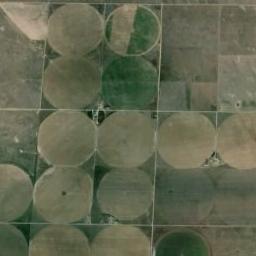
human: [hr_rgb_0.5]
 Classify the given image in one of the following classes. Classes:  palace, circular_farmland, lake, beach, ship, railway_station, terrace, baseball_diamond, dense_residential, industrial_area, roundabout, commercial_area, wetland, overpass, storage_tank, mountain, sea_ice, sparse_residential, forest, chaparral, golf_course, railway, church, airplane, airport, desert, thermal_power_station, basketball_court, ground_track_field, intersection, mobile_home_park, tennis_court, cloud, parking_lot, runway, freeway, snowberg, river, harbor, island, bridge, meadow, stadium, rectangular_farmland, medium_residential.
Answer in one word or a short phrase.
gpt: circular_farmland